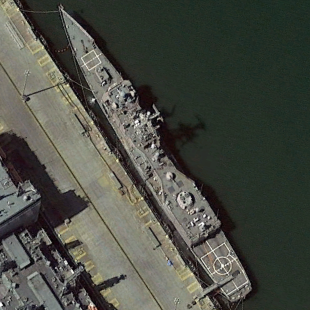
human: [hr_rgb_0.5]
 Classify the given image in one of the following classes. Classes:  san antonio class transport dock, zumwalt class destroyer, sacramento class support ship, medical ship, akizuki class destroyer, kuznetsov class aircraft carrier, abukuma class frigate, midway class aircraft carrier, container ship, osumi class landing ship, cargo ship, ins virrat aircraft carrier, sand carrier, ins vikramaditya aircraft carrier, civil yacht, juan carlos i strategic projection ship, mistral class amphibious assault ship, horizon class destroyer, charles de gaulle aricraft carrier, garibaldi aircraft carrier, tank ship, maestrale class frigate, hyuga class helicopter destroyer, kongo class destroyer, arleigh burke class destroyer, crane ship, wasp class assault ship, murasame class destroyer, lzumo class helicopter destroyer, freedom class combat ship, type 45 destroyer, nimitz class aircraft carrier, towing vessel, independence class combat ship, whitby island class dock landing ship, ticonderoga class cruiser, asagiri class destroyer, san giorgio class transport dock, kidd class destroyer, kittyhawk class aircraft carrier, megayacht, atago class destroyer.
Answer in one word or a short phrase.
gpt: Ticonderoga class cruiser